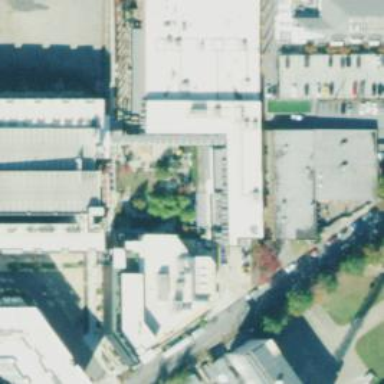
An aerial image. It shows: Mall building.